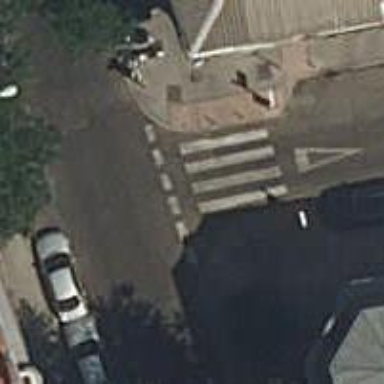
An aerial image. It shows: Marked crossing on the road.